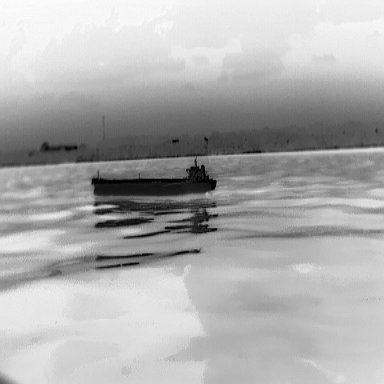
There is a liner in the infrared image.